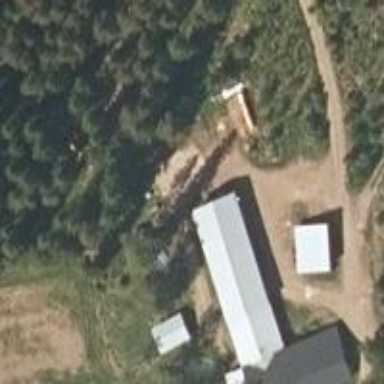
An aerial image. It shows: Farm auxiliary building.